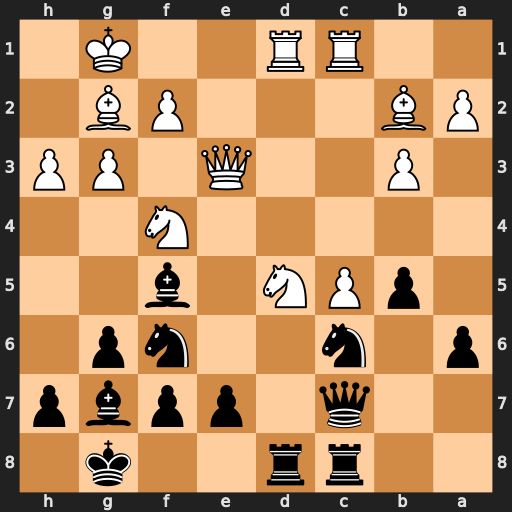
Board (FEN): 2rr2k1/2q1ppbp/p1n2np1/1pPN1b2/5N2/1P2Q1PP/PB3PB1/2RR2K1
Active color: b
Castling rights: -
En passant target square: -
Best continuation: Nxd5 Nxd5 Rxd5 Rxd5 Bxb2